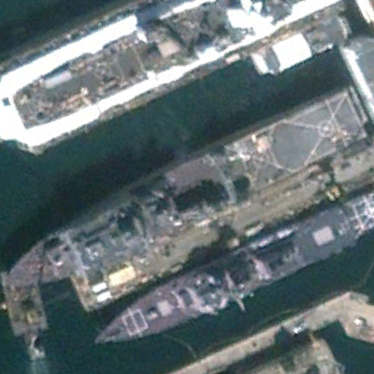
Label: combat